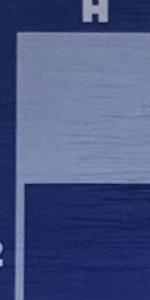
Label: Empty